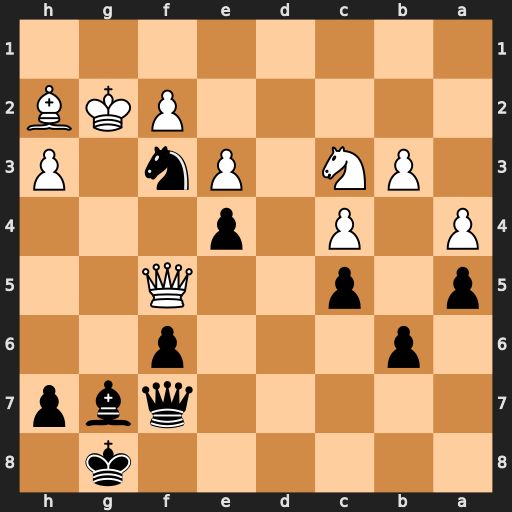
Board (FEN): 6k1/5qbp/1p3p2/p1p2Q2/P1P1p3/1PN1Pn1P/5PKB/8
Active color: b
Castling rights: -
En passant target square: -
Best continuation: Nh4+ Kg1 Nxf5